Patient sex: M
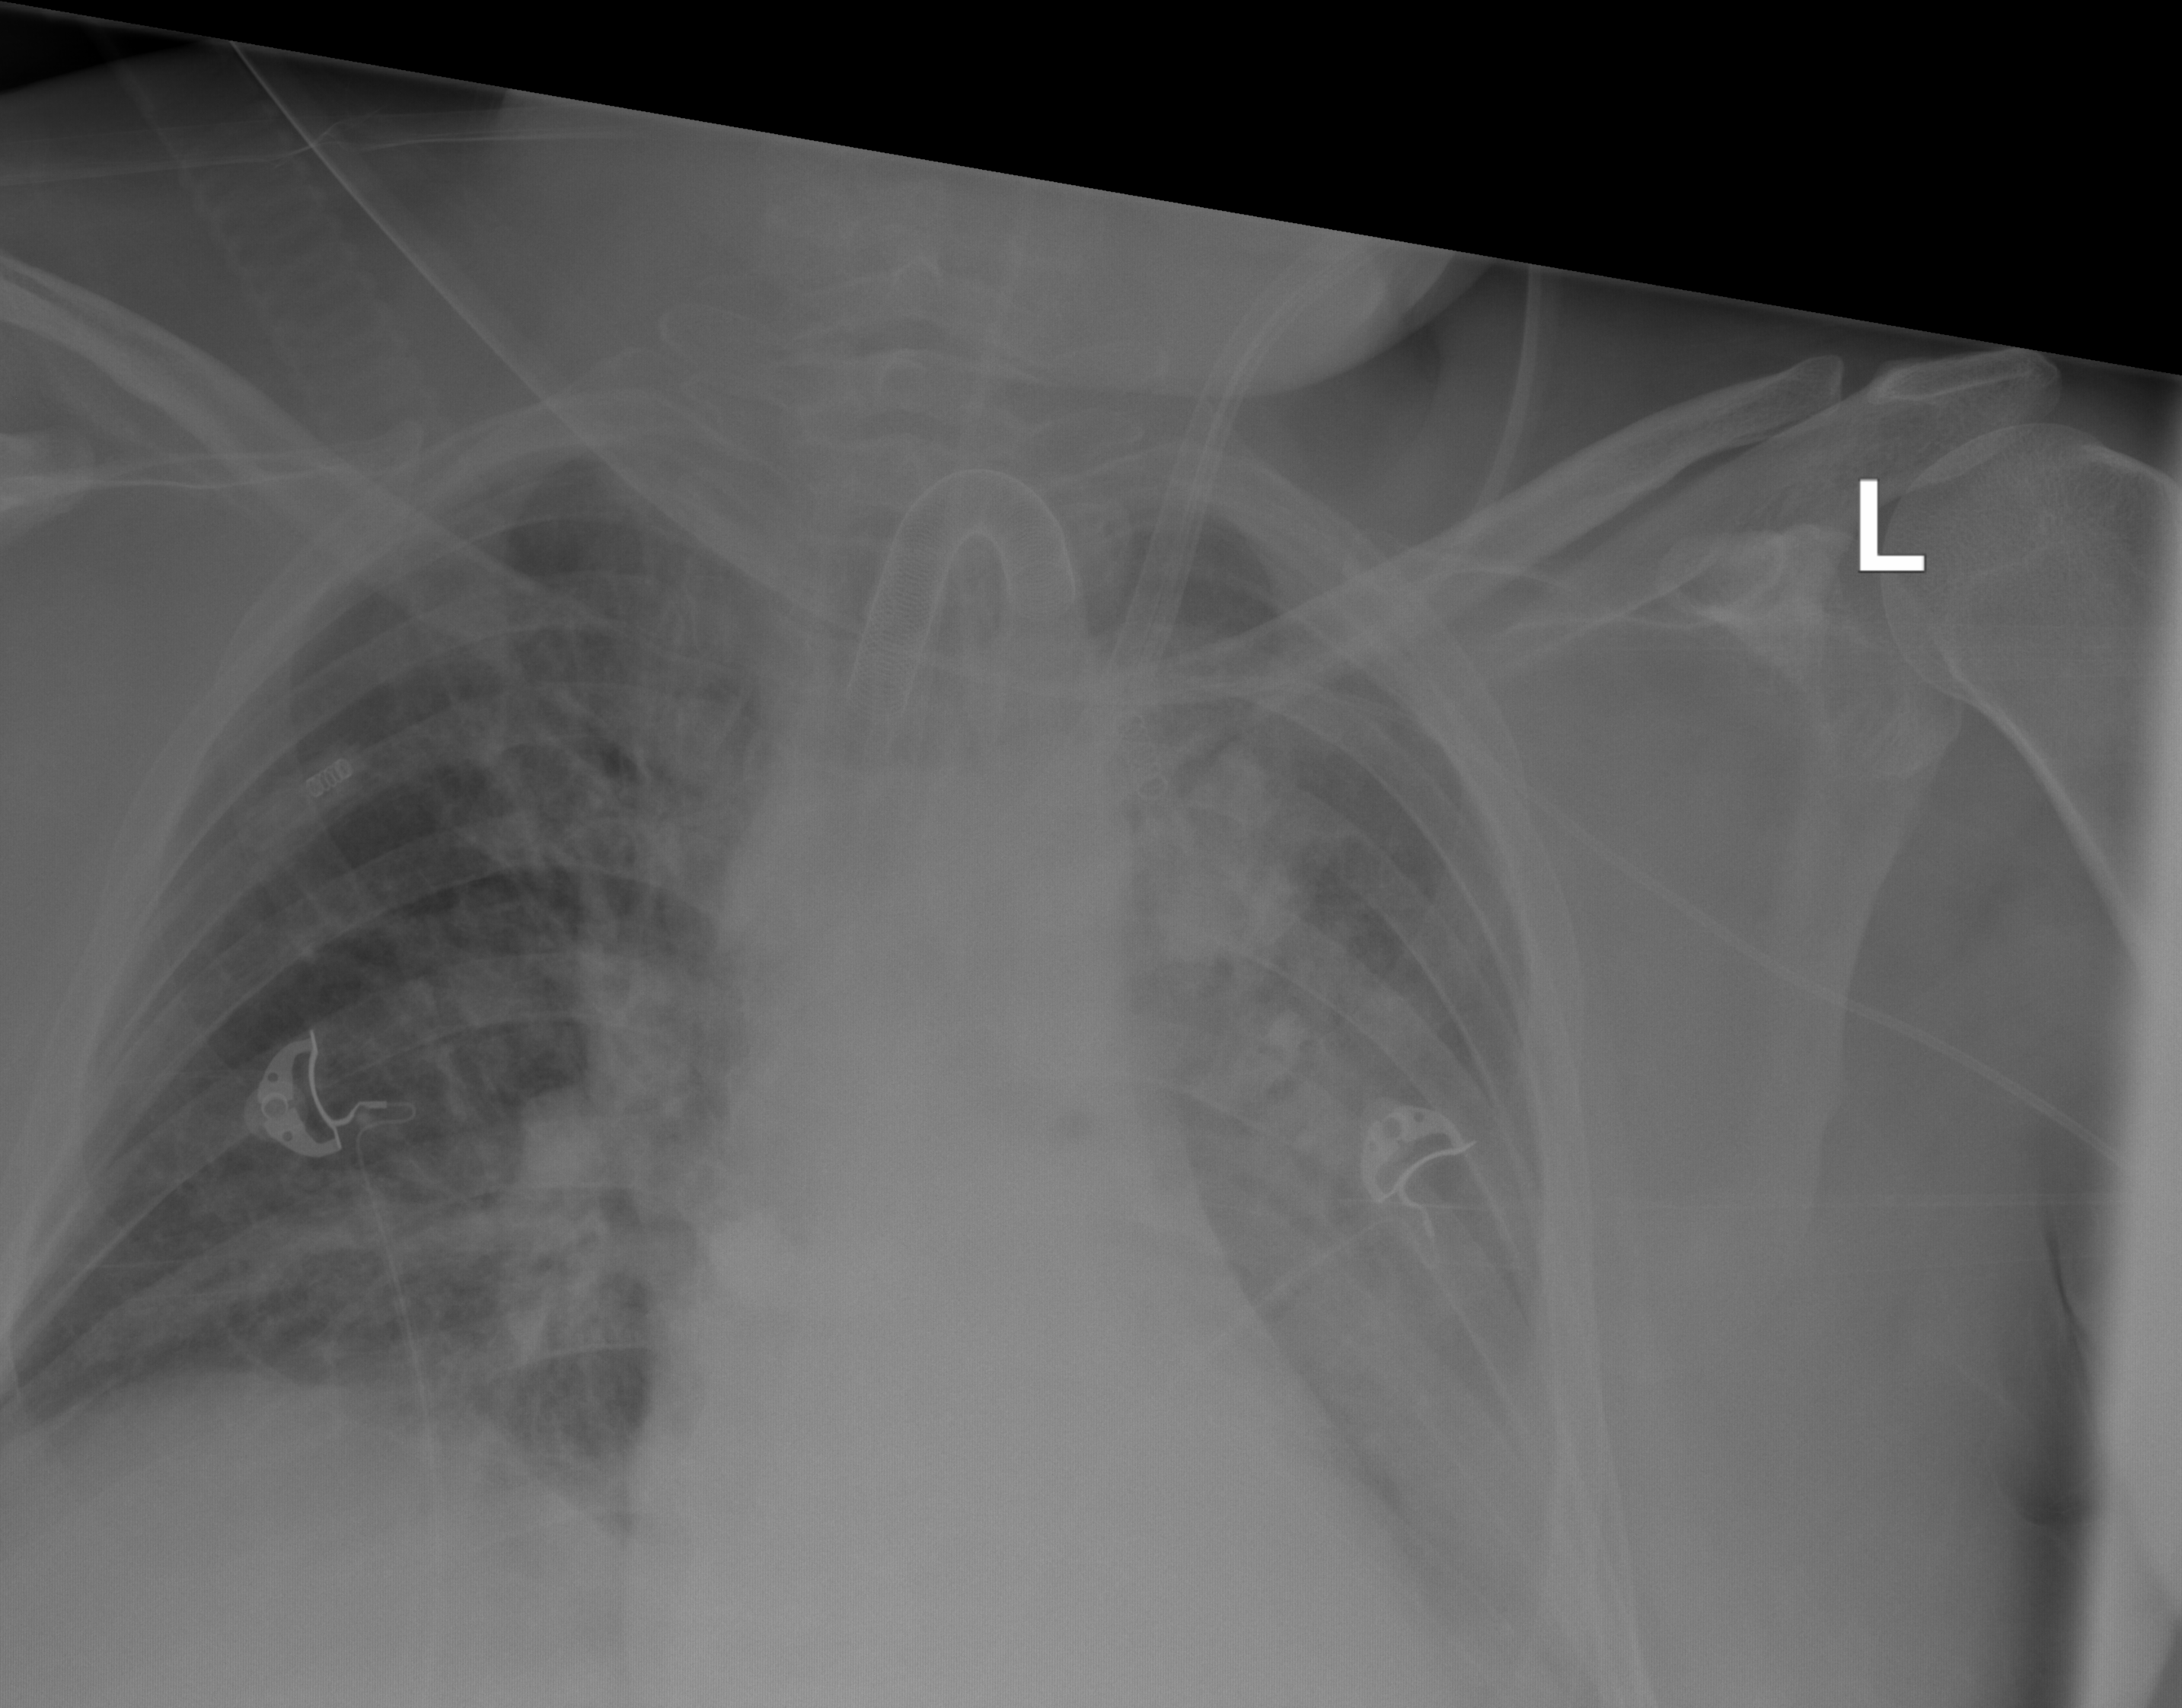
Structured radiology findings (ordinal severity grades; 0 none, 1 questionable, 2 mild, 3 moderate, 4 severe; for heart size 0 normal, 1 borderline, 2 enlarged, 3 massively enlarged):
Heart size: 2
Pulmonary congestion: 2
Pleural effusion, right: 0
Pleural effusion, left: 2
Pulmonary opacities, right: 2
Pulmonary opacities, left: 3
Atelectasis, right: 3
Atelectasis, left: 3